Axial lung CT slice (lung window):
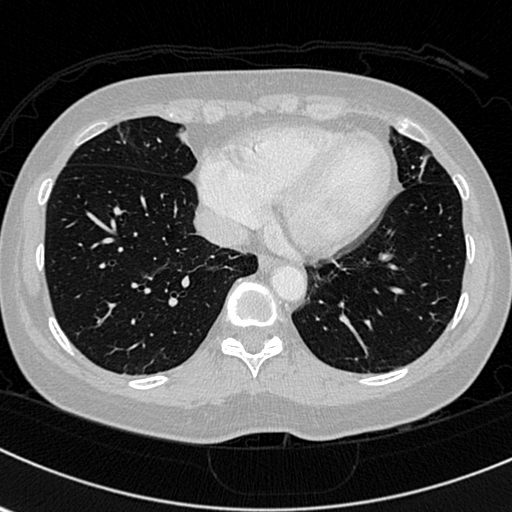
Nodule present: no